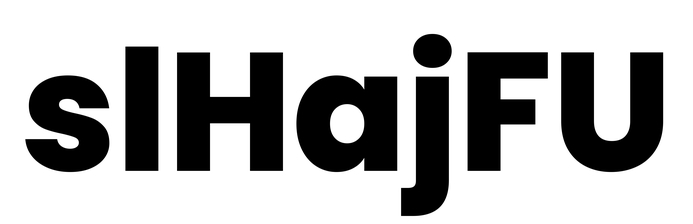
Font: Poppins-ExtraBold